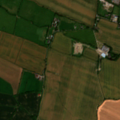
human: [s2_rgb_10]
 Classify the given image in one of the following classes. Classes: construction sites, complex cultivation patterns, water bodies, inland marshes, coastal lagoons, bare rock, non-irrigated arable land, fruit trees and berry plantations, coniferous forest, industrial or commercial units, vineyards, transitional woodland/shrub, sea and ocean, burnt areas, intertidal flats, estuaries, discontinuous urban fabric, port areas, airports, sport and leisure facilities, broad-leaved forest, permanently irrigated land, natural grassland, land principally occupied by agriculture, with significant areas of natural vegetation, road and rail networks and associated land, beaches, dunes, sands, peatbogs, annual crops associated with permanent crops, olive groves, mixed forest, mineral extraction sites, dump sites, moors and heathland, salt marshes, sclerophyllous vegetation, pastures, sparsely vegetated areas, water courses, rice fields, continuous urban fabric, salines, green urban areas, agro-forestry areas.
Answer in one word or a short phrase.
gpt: non-irrigated arable land, pastures